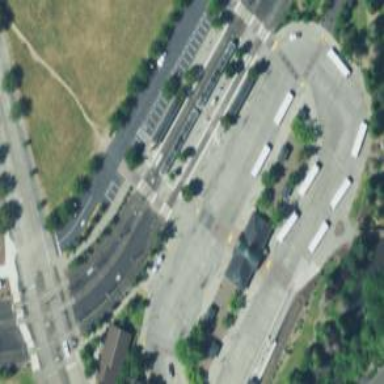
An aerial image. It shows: Busway road.